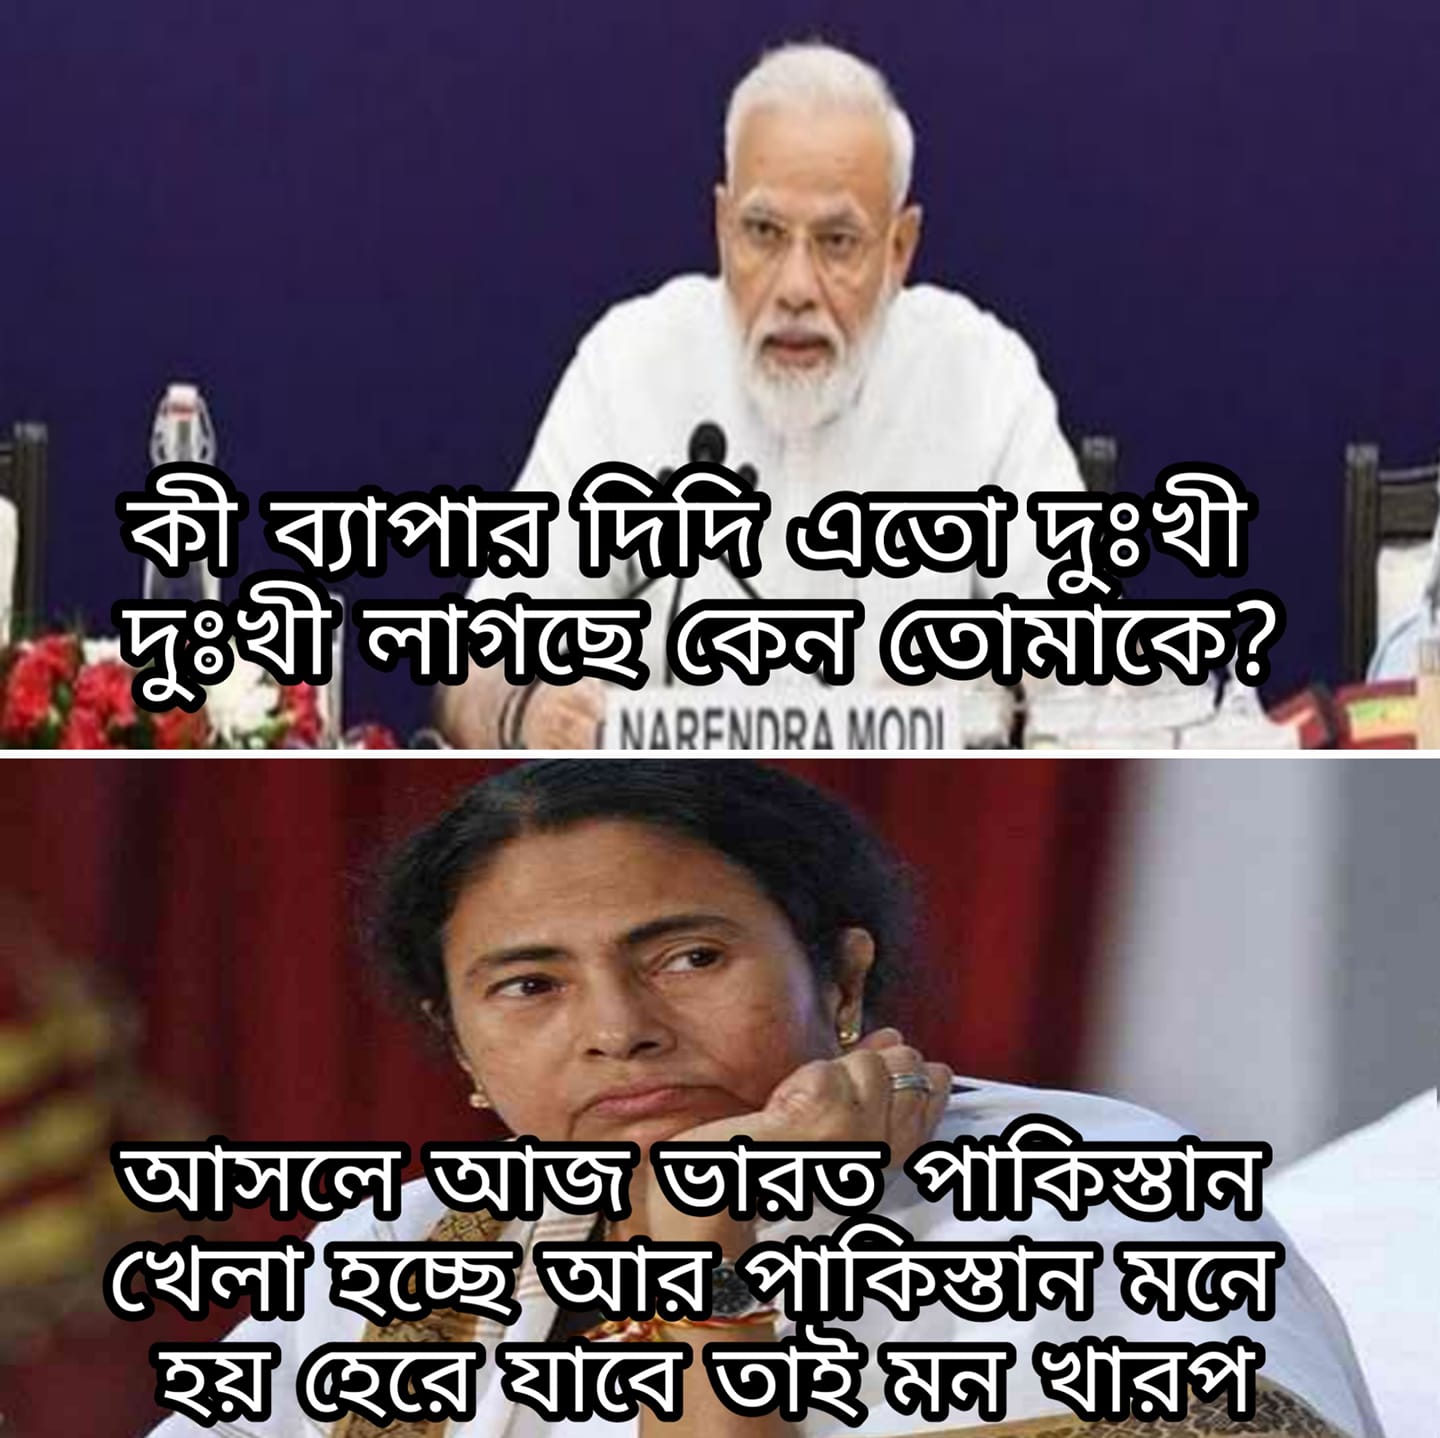
Caption: কী ব্যাপার দিদি এতো দুঃখী দুঃখী লাগছে কেন তোমাকে  ?    আসলে আজ ভারত পাকিস্তান খেলা হচ্ছে আর পাকিস্তান মনে হয় হেরে যাবে তাই মন খারাপ
Label: hate